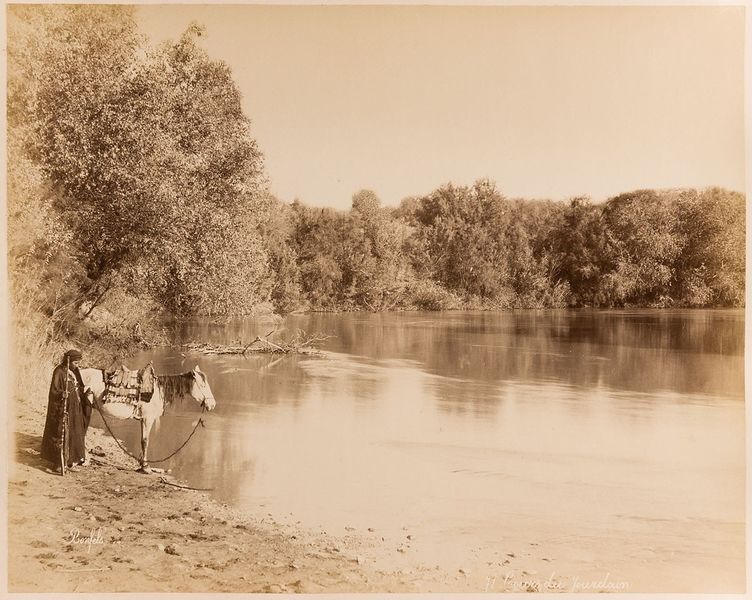
Titel: 71 Cours du Jourdain
Künstler: Félix Bonfils
Standort: Hamburg
Institution: Museum für Kunst und Gewerbe Hamburg
Schlagwörter: fluss, pferd, foto, fotografie, photographie, stadtansicht, photo, karton, jordan, albumin, landschaften, landschaftsdarstellung, lichtbild, reisefotografie, gewässer, schwarzweißpositivverfahren, silbersalzverfahren, schwarzweißfotografie, reisephotographie, albuminpapier, zügel